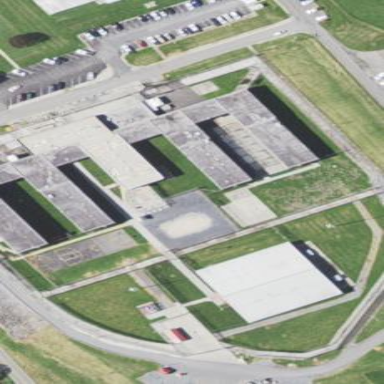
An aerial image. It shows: Prison enclosed by fence.